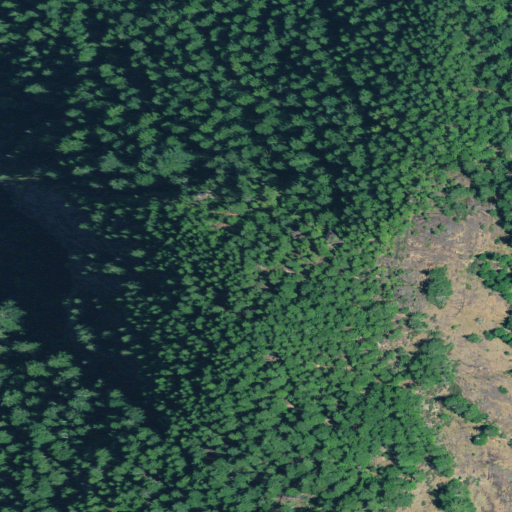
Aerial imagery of mountain in Oregon named Thors Hammer containing only grassland